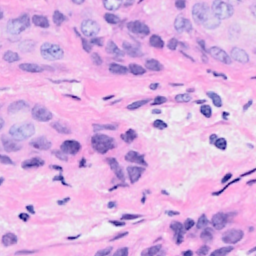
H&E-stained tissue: Breast